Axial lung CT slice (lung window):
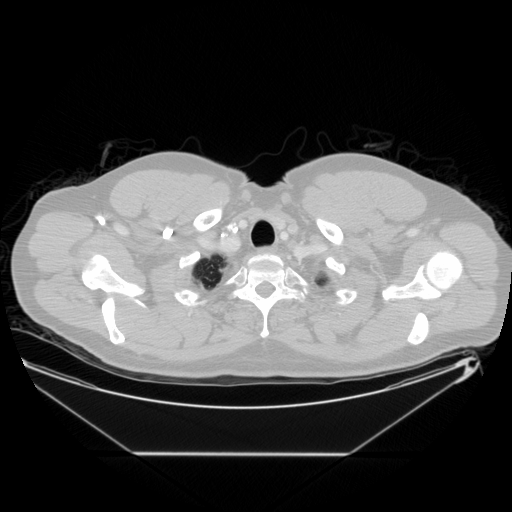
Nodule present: no